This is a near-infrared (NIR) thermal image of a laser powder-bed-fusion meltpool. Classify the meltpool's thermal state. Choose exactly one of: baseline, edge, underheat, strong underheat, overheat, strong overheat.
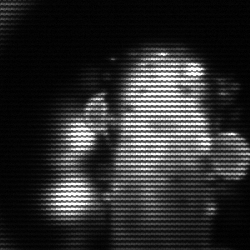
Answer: strong underheat